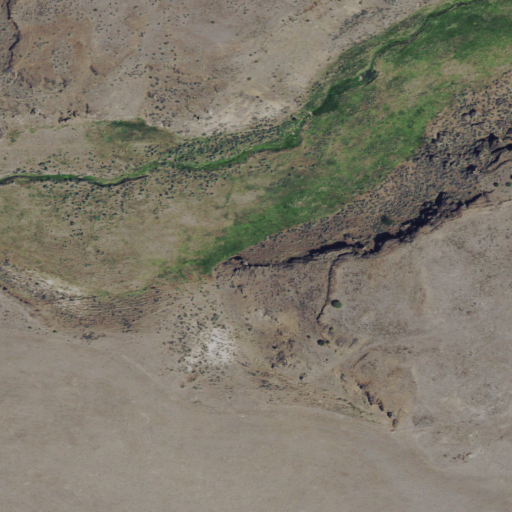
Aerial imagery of valley in Oregon named King Canyon containing shrub and grassland